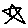
Label: star